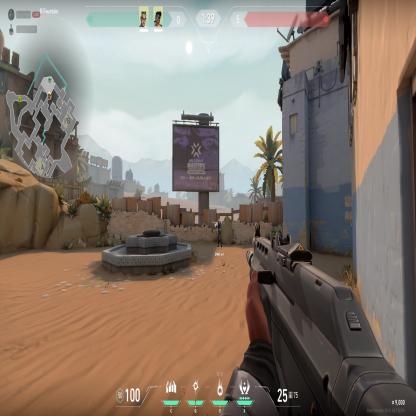
Label: teammate